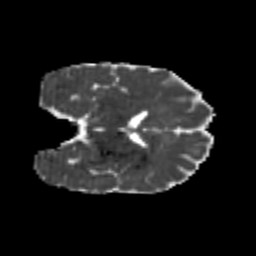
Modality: MD
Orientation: coronal
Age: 20
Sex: male
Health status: healthy
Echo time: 0.074 s